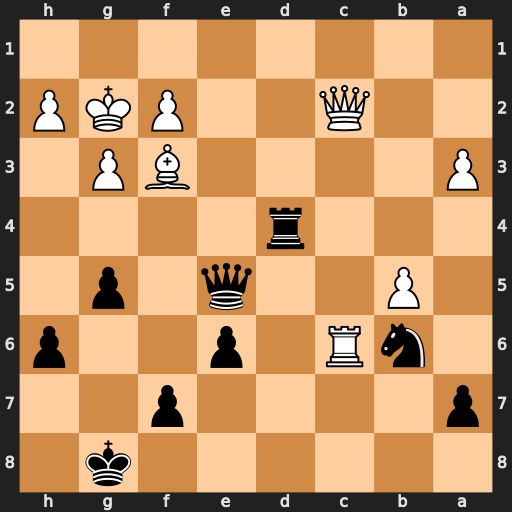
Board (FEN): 6k1/p4p2/1nR1p2p/1P2q1p1/3r4/P4BP1/2Q2PKP/8
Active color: b
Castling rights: -
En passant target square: -
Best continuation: g4 Be2 Qd5+ Kg1 Rd2